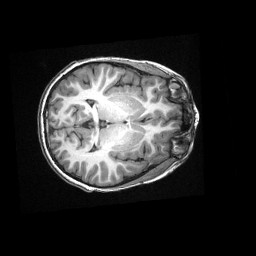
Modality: T1w
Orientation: axial
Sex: male